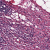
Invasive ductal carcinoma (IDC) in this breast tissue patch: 1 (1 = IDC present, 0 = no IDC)